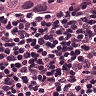
Metastatic tissue present: yes